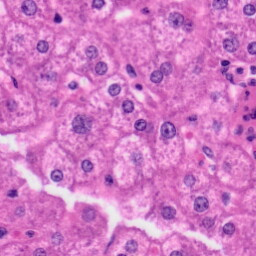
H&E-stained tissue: Liver